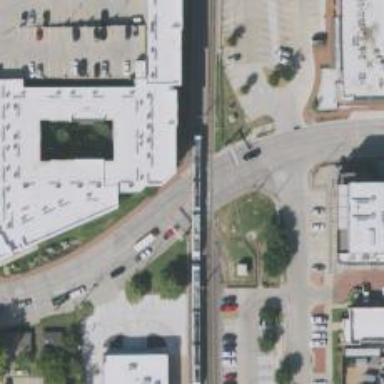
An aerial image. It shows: Light rail railway system with contact lines for electrification.